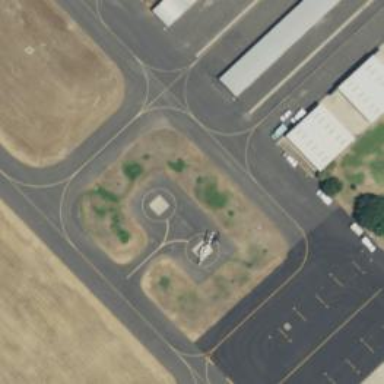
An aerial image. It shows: Apron at the airport.